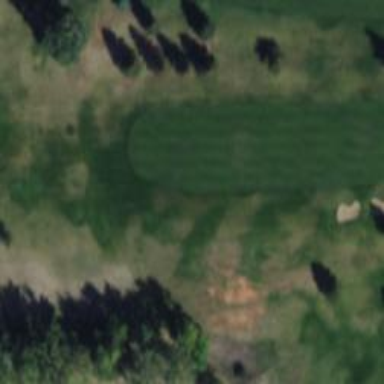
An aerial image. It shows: Golf hole.